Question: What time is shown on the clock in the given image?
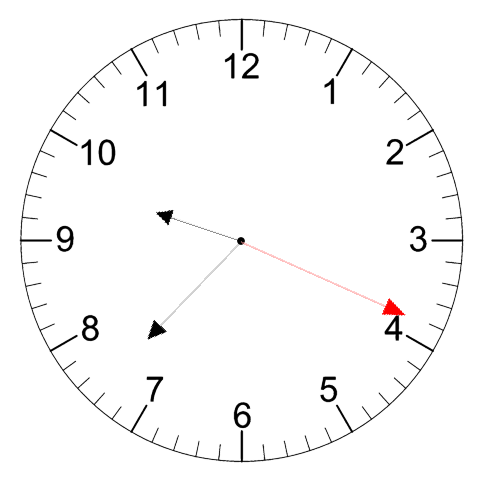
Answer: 09:37:19